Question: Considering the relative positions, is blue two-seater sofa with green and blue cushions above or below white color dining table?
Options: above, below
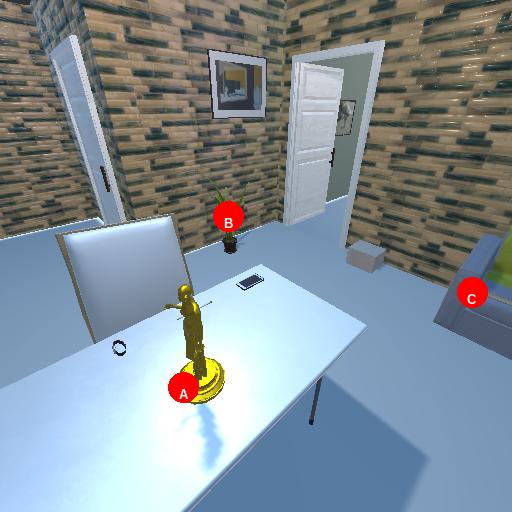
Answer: above